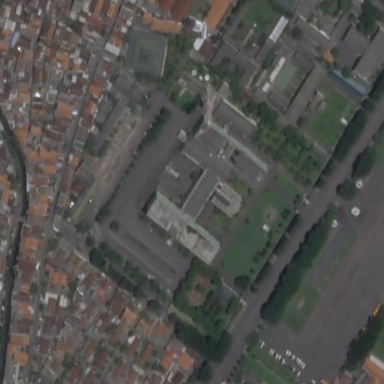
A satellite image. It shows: Hospital building.